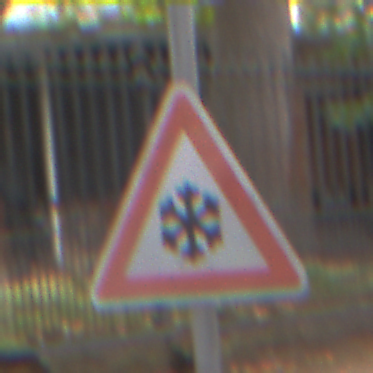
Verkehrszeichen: SchneeOderEisglaette
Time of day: MorningAfternoon
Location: Outdoor (Urban)
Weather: Overcast
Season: NotSpecified
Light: Natural